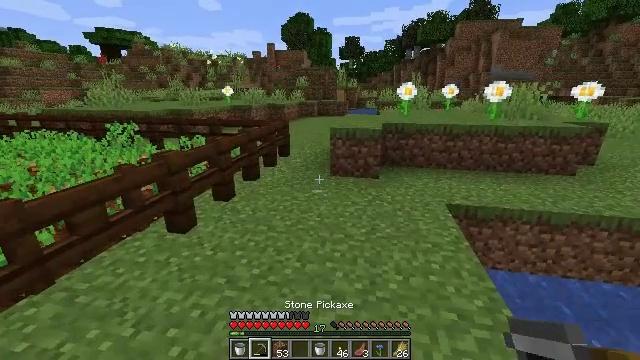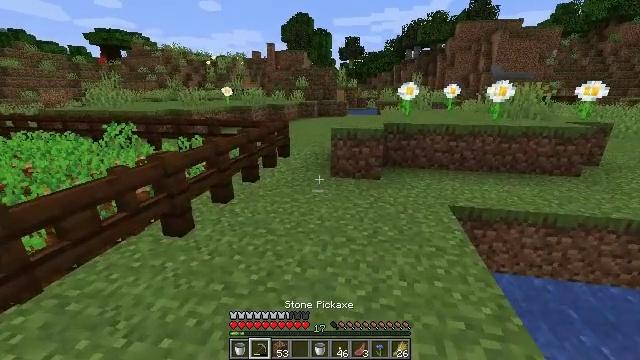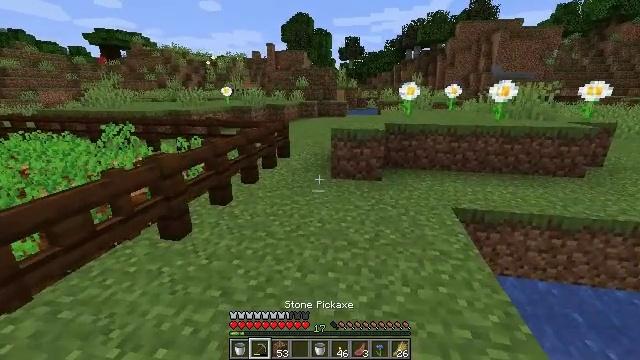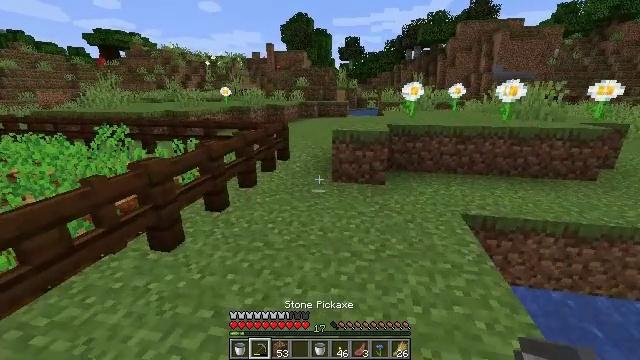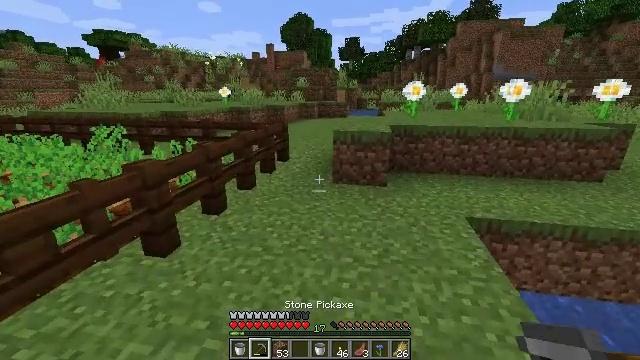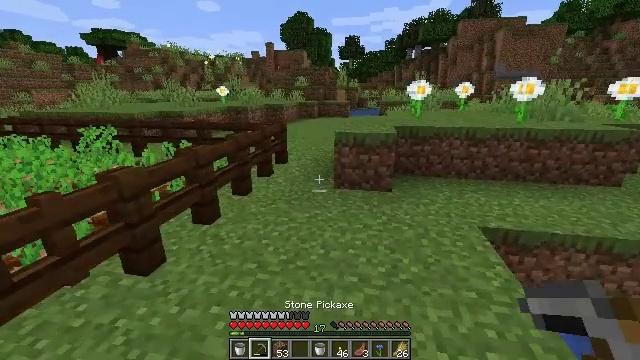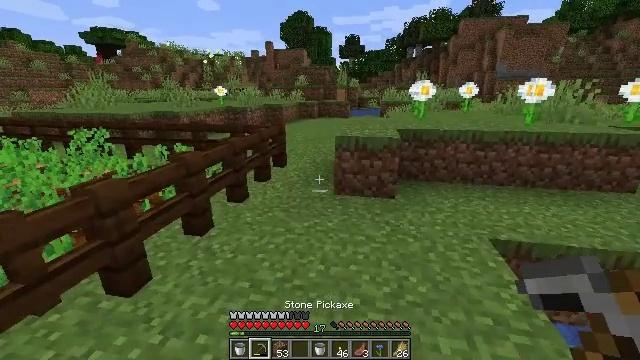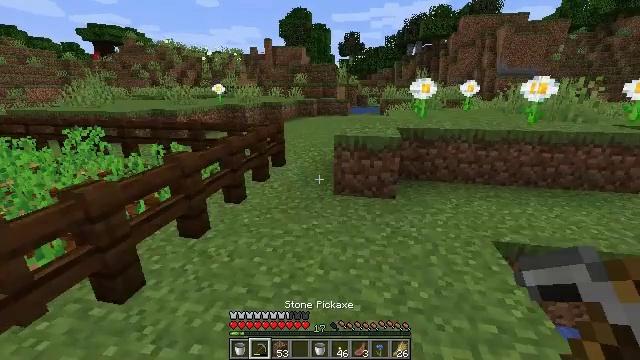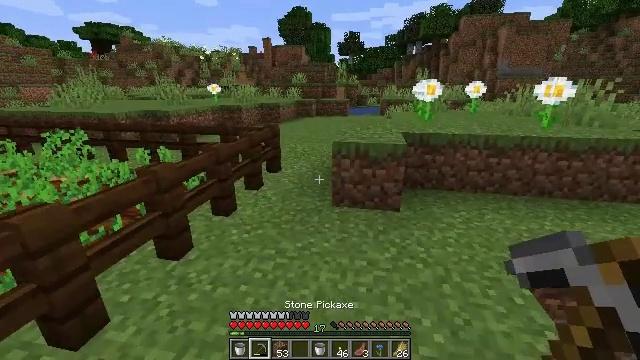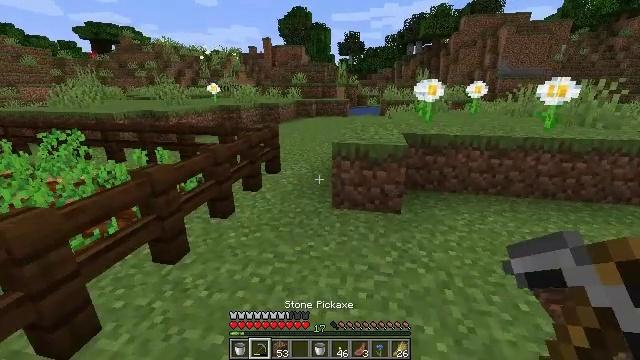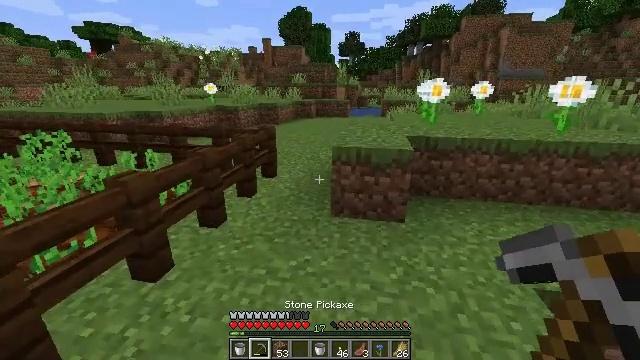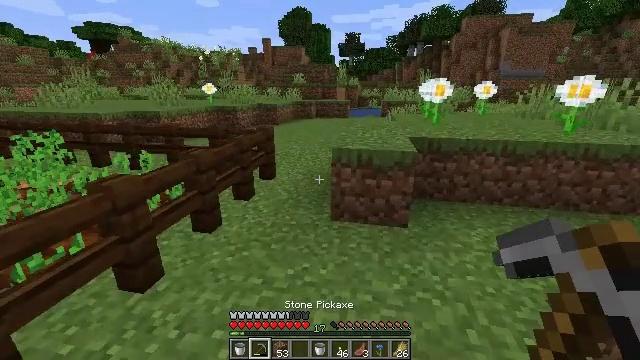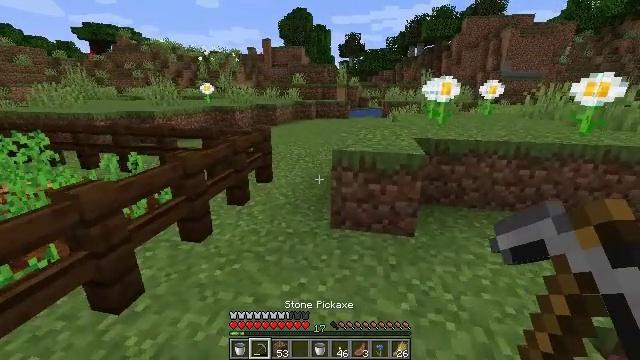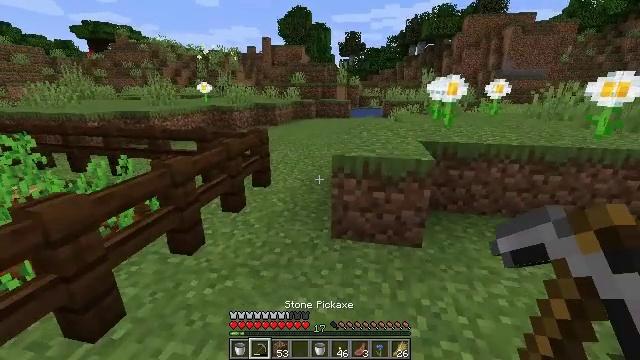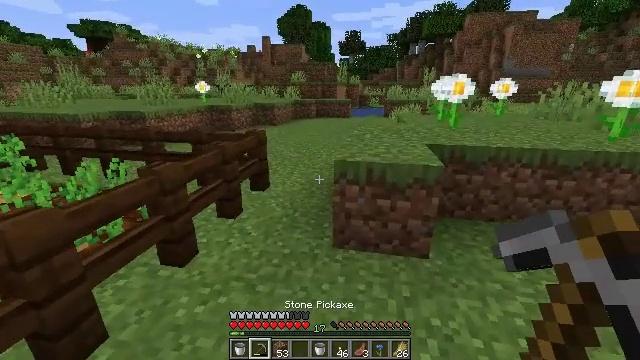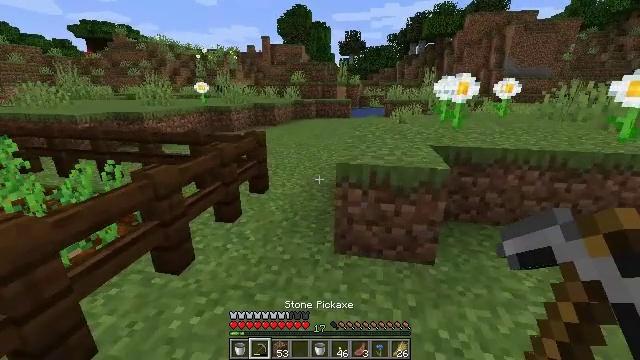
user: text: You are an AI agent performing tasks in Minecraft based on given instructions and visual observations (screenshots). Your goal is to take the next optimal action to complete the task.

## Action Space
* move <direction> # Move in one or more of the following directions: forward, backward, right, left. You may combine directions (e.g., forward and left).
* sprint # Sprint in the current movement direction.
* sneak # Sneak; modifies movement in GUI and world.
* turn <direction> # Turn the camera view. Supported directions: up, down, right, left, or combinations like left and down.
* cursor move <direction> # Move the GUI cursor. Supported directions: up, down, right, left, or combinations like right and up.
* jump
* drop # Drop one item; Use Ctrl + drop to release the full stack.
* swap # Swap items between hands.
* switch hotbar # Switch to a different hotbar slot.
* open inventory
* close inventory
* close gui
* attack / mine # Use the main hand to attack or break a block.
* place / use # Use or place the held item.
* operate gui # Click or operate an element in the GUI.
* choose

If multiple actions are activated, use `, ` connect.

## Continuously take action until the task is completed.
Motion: motion action
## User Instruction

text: Harvest the oxeye daisy.
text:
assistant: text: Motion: move forward
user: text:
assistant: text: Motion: move forward
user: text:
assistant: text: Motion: move forward
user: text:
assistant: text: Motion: move forward
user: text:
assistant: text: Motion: move forward
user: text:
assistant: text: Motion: move forward
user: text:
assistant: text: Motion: move forward
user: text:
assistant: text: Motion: move forward
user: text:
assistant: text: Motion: move forward
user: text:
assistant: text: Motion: move forward
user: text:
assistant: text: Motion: move forward
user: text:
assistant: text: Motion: move forward
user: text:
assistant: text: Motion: move forward
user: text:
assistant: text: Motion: no_op
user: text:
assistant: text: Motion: no_op
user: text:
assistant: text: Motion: move forward
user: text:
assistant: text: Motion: move forward
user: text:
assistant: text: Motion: move forward, turn right
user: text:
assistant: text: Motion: move forward
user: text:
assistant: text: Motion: move forward, turn right
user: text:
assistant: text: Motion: move forward, turn right
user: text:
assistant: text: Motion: move forward, turn right
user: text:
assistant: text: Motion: move forward, turn right, jump
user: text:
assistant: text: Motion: move forward, turn right, jump
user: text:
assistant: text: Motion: move forward, turn right, jump
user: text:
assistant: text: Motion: move forward
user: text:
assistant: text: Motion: move forward
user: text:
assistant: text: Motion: move forward, turn right
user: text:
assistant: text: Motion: move forward
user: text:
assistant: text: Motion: move forward